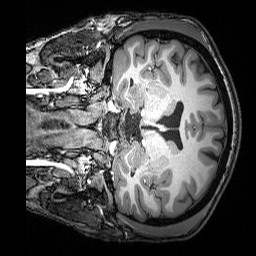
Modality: T1w
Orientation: coronal
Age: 22
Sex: male
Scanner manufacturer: siemens
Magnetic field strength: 3 T
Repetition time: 2.53 s
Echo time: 0.00388 s